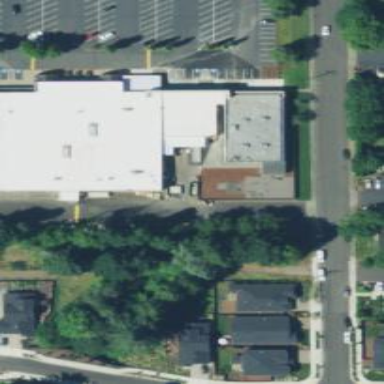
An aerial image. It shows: Building.